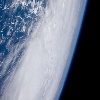
Label: cloud